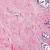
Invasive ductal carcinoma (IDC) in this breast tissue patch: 1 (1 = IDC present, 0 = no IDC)